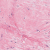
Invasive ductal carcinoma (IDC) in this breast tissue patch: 0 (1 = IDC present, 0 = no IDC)